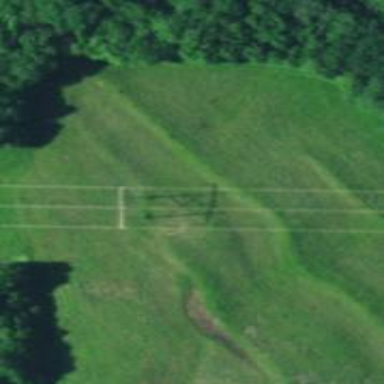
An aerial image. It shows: Power tower.